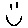
Label: smiley face